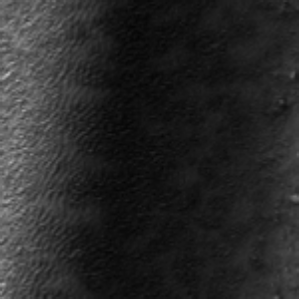
Label: frost